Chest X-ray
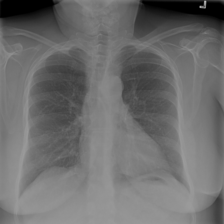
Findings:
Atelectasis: negative
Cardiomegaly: negative
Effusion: negative
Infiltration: negative
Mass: negative
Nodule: negative
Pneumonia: negative
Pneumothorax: negative
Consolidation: positive
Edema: negative
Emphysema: negative
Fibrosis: negative
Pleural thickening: negative
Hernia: negative